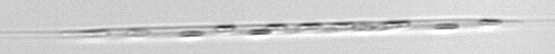
Label: Rhizosolenia